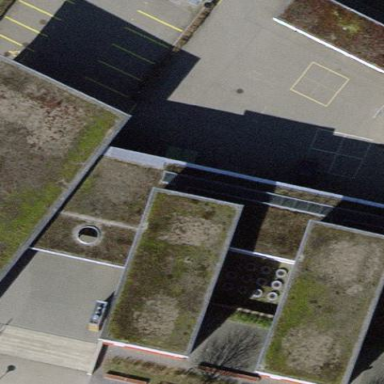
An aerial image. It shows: Primary school building.